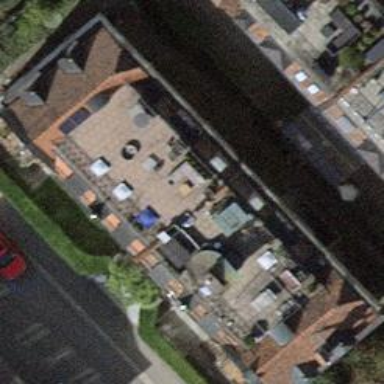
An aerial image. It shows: Building with distinctive mansard roof shape.